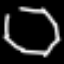
Label: octagon